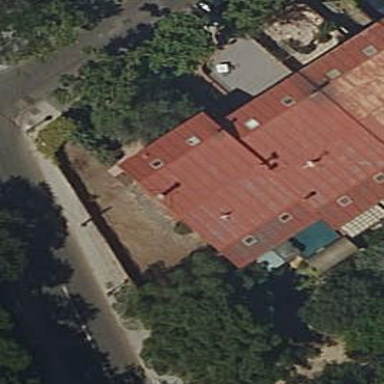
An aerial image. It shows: Terrace building.